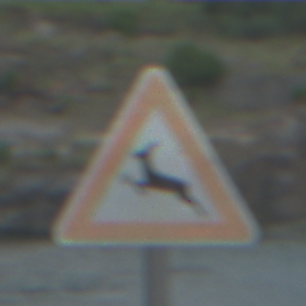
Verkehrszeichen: WildwechselRechts
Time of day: MorningAfternoon
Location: Outdoor (Nature)
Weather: PartlyCloudy
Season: NotSpecified
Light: Natural